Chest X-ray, PA view. Patient: 31 years old, sex F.
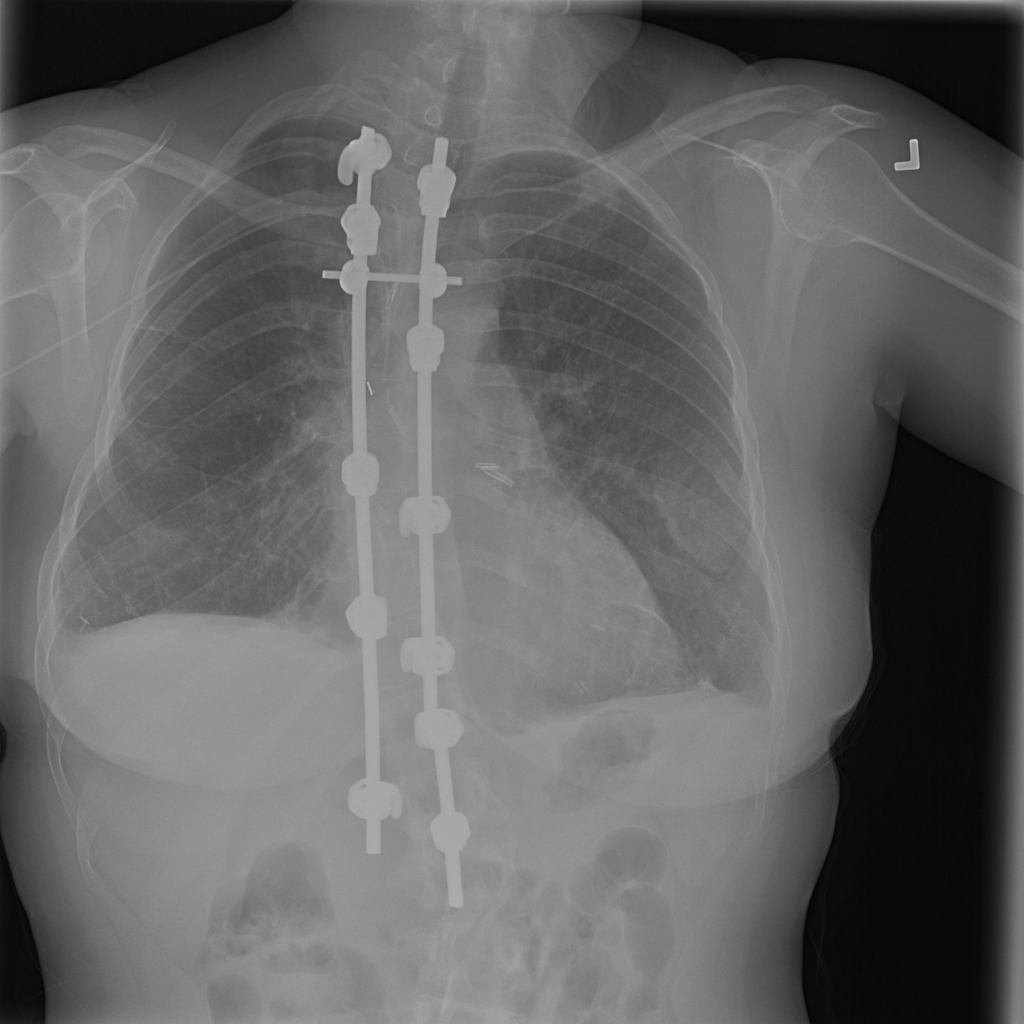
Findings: No Finding